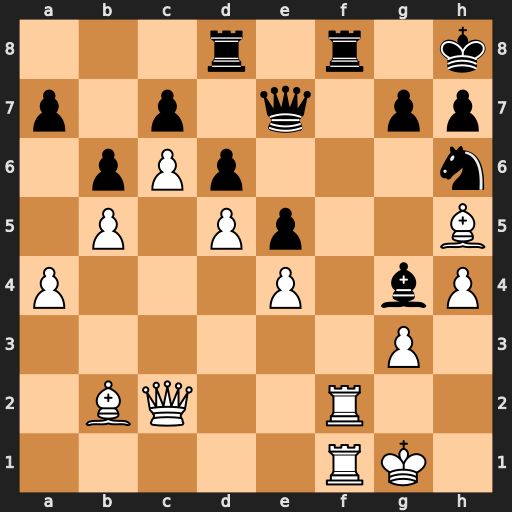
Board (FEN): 3r1r1k/p1p1q1pp/1pPp3n/1P1Pp2B/P3P1bP/6P1/1BQ2R2/5RK1
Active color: w
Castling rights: -
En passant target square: -
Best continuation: Bc1 Bxh5 Bg5 Rf6 Rxf6